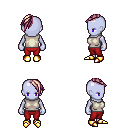
a pixel art fantasy rpg character, female body template, dark elf, purple skin, white sleeveless shirt, red pants, white blonde long mohawk hairstyle, gold boots, four views (front, back, left, right), 2x2 character sprite sheet, small pixel art, hard edges, no anti-aliasing